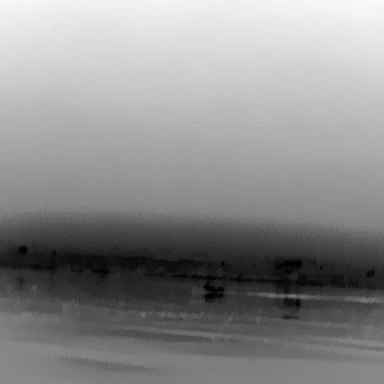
There is a warship in the infrared image.